Question:
That's what my world looks like. there are two classes : box and boundary.
I want some of the box objects to pass through the green boundary, remaining to bounce off.
You can think of the green boundary as a filter of some sort.
'''
class Boundary {
// A boundary is a simple rectangle with x,y,width,and height
float x;
float y;
float w;
float h;
Body b;
Boundary(float x_,float y_, float w_, float h_, float a) {
x = x_;
y = y_;
w = w_;
h = h_;
// Define the polygon
PolygonShape sd = new PolygonShape();
// Figure out the box2d coordinates
float box2dW = box2d.scalarPixelsToWorld(w/2);
float box2dH = box2d.scalarPixelsToWorld(h/2);
// We're just a box
sd.setAsBox(box2dW, box2dH);
// Create the body
BodyDef bd = new BodyDef();
bd.type = BodyType.STATIC;
bd.angle = a;
bd.position.set(box2d.coordPixelsToWorld(x,y));
b = box2d.createBody(bd);
// Attached the shape to the body using a Fixture
b.createFixture(sd,1);
}
// Draw the boundary, if it were at an angle we'd have to do something fancier
void display() {
fill(color(18,220,0));
stroke(0);
strokeWeight(1);
rectMode(CENTER);
float a = b.getAngle();
pushMatrix();
translate(x,y);
rotate(-a);
rect(0,0,w,h);
popMatrix();
}
}
class Box {
// We need to keep track of a Body and a width and height
Body body;
float w;
float h;
// Constructor
Box(float x_, float y_) {
float x = x_;
float y = y_;
w = 24;
h = 24;
// Add the box to the box2d world
makeBody(new Vec2(x,y),w,h);
}
// This function removes the particle from the box2d world
void killBody() {
box2d.destroyBody(body);
}
boolean contains(float x, float y) {
Vec2 worldPoint = box2d.coordPixelsToWorld(x, y);
Fixture f = body.getFixtureList();
boolean inside = f.testPoint(worldPoint);
return inside;
}
// Drawing the box
void display() {
// We look at each body and get its screen position
Vec2 pos = box2d.getBodyPixelCoord(body);
// Get its angle of rotation
float a = body.getAngle();
rectMode(PConstants.CENTER);
pushMatrix();
translate(pos.x,pos.y);
rotate(a);
fill(175);
stroke(0);
rect(0,0,w,h);
popMatrix();
}
// This function adds the rectangle to the box2d world
void makeBody(Vec2 center, float w_, float h_) {
// Define and create the body
BodyDef bd = new BodyDef();
bd.type = BodyType.DYNAMIC;
bd.position.set(box2d.coordPixelsToWorld(center));
body = box2d.createBody(bd);
// Define a polygon (this is what we use for a rectangle)
PolygonShape sd = new PolygonShape();
float box2dW = box2d.scalarPixelsToWorld(w_/2);
float box2dH = box2d.scalarPixelsToWorld(h_/2);
sd.setAsBox(box2dW, box2dH);
// Define a fixture
FixtureDef fd = new FixtureDef();
fd.shape = sd;
// Parameters that affect physics
fd.density = 1;
fd.friction = 0.3;
fd.restitution = 0.5;
body.createFixture(fd);
//body.setMassFromShapes();
// Give it some initial random velocity
body.setLinearVelocity(new Vec2(random(-5, 5), random(2, 5)));
body.setAngularVelocity(random(-5, 5));
}
}
'''
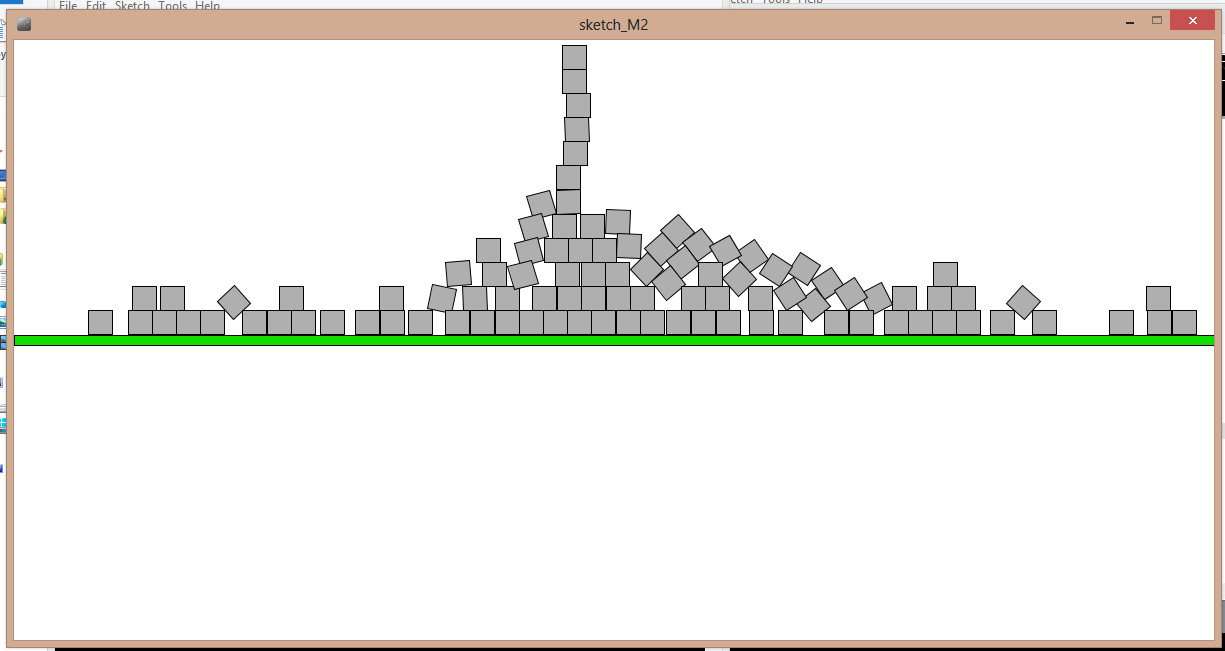
Answer: You need to set a filtering category on the boundary object and on the bodies. So for instance, you could set the boundary object to have a 'Filter' with 'categoryBits' equal to 0x0002, then set the bodies which shouldn't collide with the Boundary to have a 'Filter' with 'maskBits' with all bits set except 0x0002.
Since I don't know how your code is organized, here's some code which might push you in the right direction; it will not be able to stand alone:
---
'''
// Make sure you use a different mask for each boundary
// if you need to filter separately with different boundaries.
public static final int BOUNDARY_CATEGORY = 0x0002
boundaryFilter = new Filter()
boundaryFilter.categoryBits = BOUNDARY_CATEGORY
boundaryFixture.setFilterData(boundaryFilter)
bodyGoingThroughFilter = new Filter()
bodyGoingThroughFilter.maskBits = (0xFFFF & (~BOUNDARY_CATEGORY))
bodyGoingThroughFixture.setFilterData(bodyGoingThroughFixture)
'''
(The 'bodyGoingThrough' stuff should only be run where it pertains to the bodies which are to pass through the boundary.)